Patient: sex M, age 78
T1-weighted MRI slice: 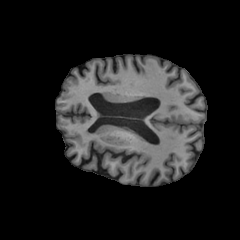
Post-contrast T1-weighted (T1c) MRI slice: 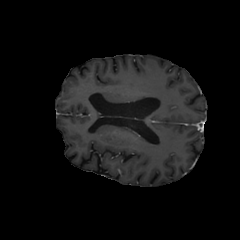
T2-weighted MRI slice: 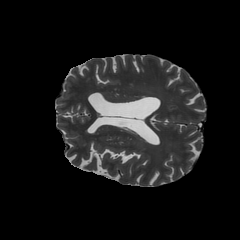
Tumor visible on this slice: no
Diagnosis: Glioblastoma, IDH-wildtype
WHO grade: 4